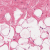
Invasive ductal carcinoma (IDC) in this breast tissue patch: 0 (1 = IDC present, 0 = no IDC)